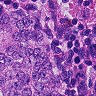
Metastatic tissue present: yes